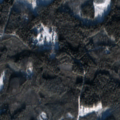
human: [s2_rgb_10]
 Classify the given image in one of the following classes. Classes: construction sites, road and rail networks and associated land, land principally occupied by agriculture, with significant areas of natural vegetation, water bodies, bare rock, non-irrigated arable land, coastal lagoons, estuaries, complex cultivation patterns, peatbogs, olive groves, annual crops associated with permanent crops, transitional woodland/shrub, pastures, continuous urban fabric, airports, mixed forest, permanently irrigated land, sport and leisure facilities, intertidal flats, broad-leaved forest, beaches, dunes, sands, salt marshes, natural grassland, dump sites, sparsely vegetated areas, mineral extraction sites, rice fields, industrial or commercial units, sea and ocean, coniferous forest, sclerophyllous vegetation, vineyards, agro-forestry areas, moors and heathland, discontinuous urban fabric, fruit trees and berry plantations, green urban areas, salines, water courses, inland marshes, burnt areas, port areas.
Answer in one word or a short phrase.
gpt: coniferous forest, mixed forest, transitional woodland/shrub